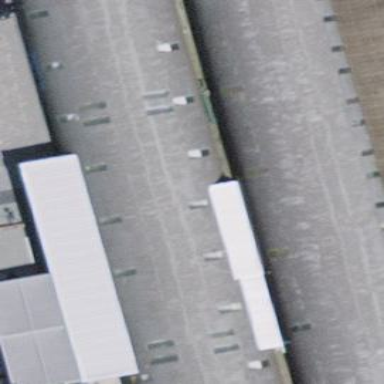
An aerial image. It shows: Warehouse building.